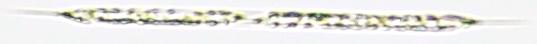
Label: Rhizosolenia